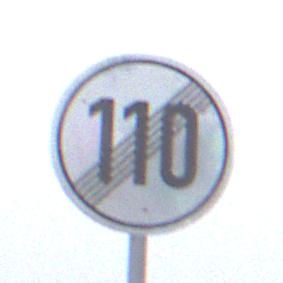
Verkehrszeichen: EndeGeschwindigkeit110
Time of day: MorningAfternoon
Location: Outdoor (RoadRail)
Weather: Overcast
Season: NotSpecified
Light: Natural